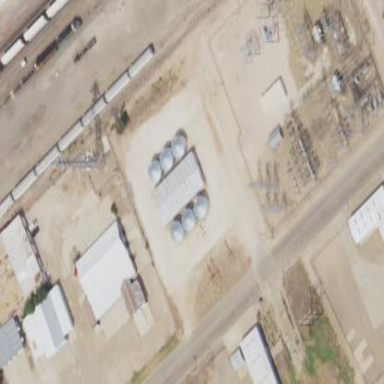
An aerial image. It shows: Outdoor distribution substation.